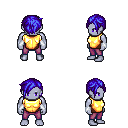
a pixel art fantasy rpg character, male body template, dark elf, purple skin, gold chest armor, magenta pants, blue pixie cut hairstyle, white cloth bracers, four views (front, back, left, right), 2x2 character sprite sheet, small pixel art, hard edges, no anti-aliasing